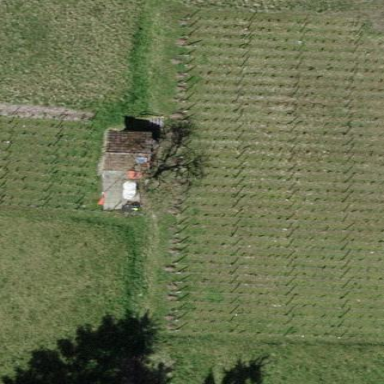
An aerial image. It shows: Vineyard.